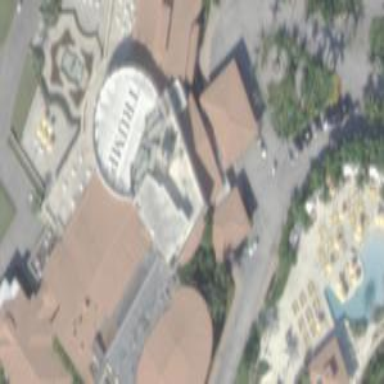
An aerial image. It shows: Hotel building.